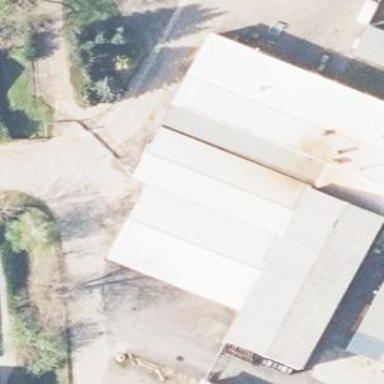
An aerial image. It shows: Industrial building.